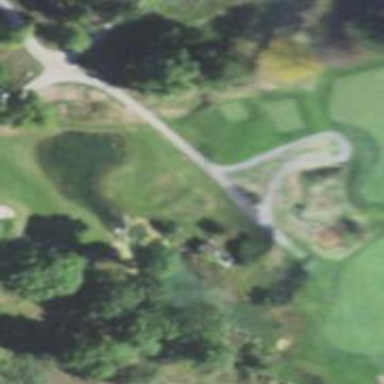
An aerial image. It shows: Path for both road and golf.